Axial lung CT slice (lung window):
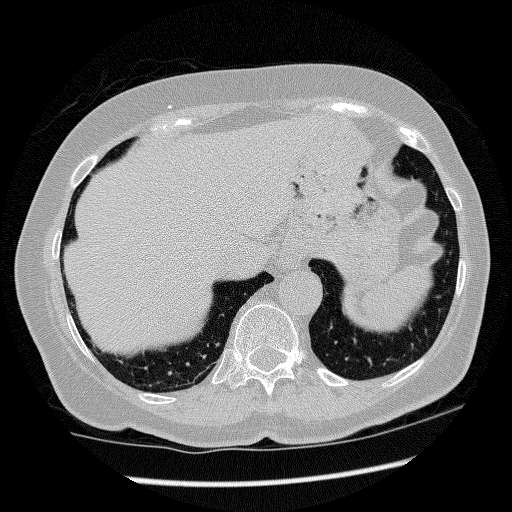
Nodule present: no